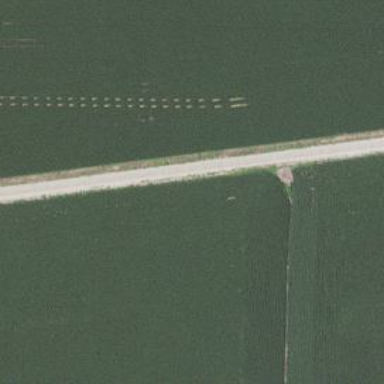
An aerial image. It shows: Single railway track.